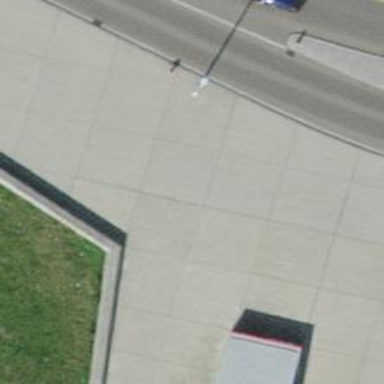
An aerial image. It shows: Concrete sidewalk path.